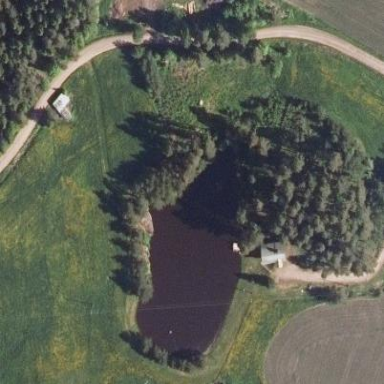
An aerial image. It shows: Pond surrounded by natural water.